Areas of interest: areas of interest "Factory"
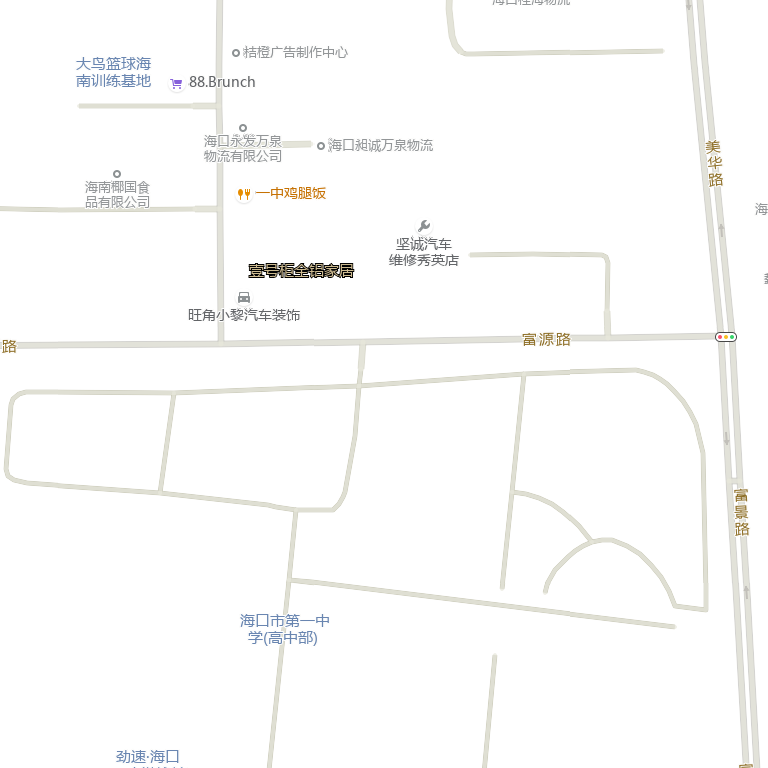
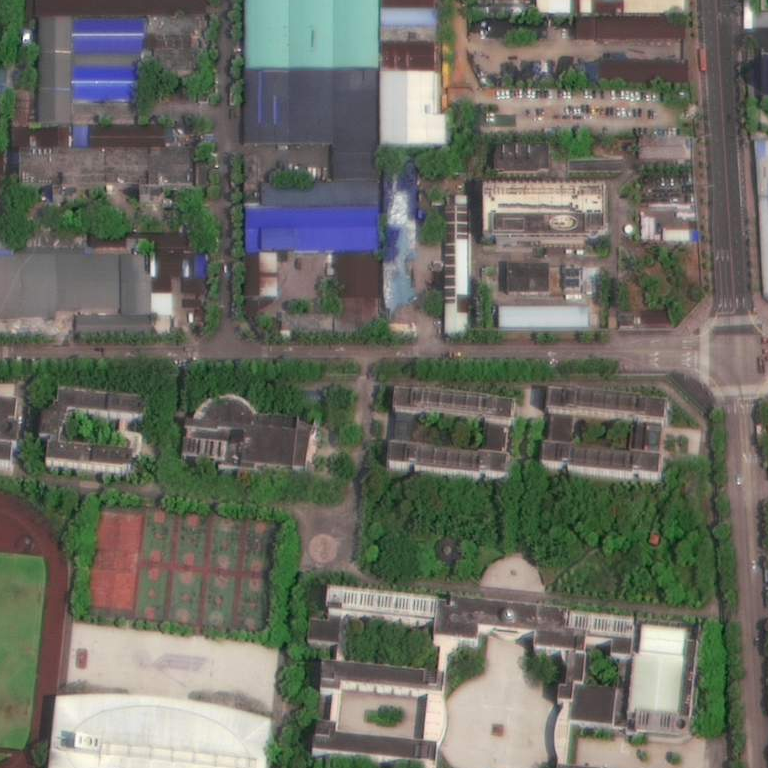